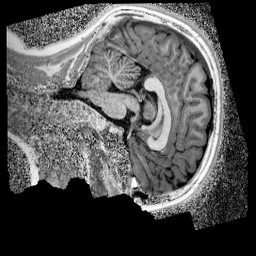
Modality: UNIT1_denoised
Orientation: sagittal
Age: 11
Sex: male
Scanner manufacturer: siemens
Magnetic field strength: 3 T
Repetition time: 4 s
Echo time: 0.00299 s